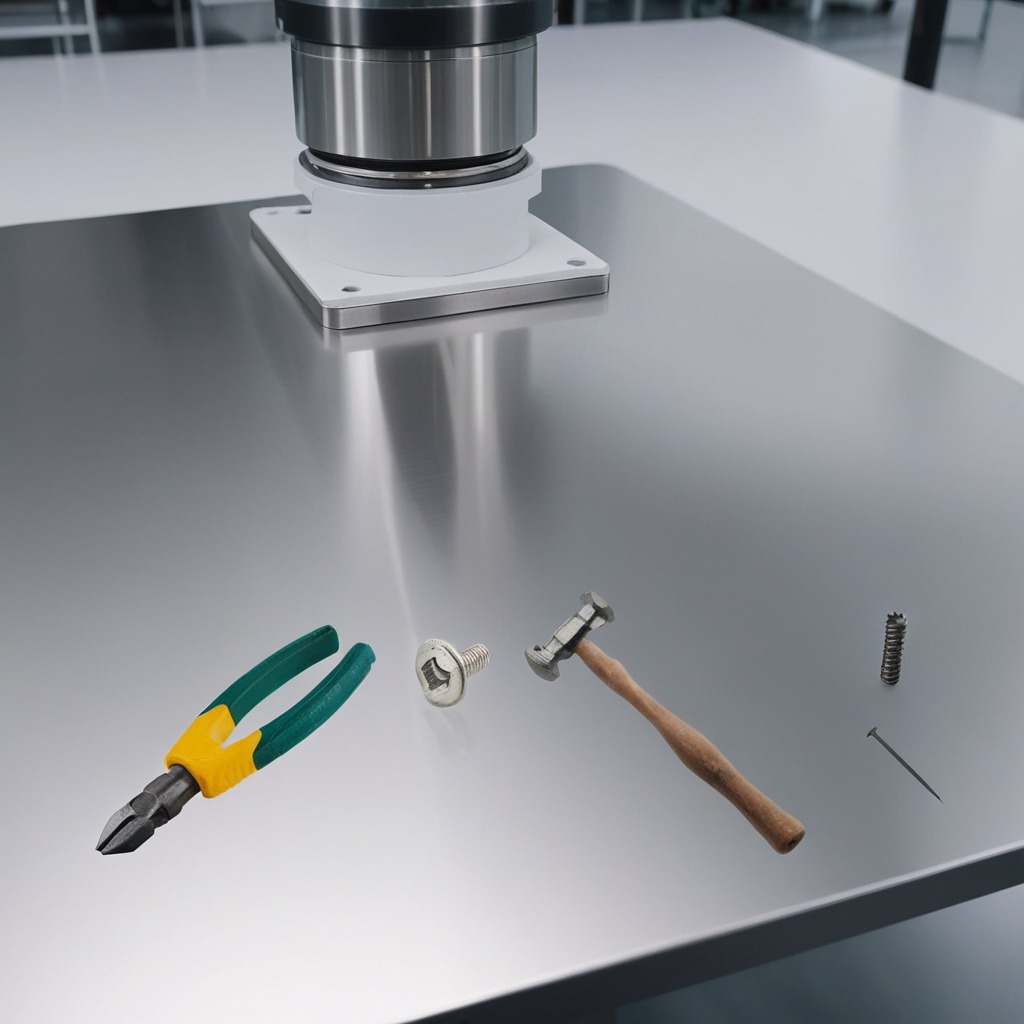
A hammer, a nail, a screw, a spring, and pliers are lying on the stainless steel table.